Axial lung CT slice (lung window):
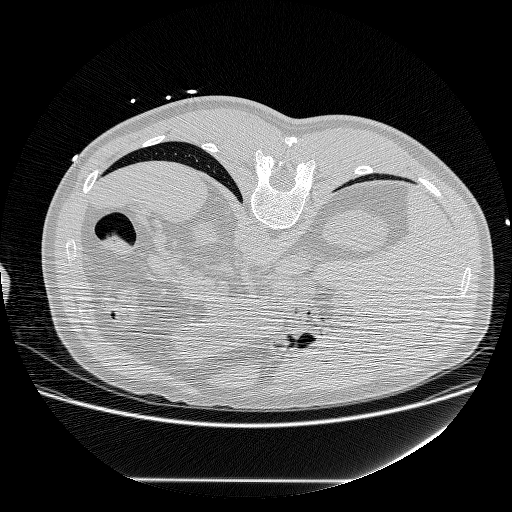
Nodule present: no